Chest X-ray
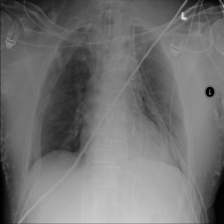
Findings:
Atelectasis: negative
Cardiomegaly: negative
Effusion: negative
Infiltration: negative
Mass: negative
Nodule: negative
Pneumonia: negative
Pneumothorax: negative
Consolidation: negative
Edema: negative
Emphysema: negative
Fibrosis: negative
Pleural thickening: negative
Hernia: negative